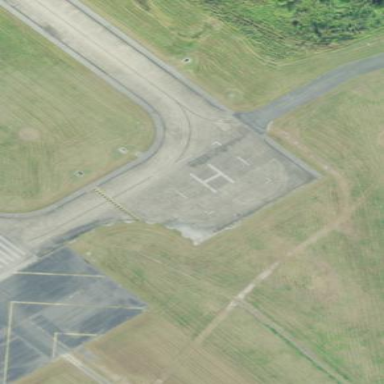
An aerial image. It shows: Apron at the airport.